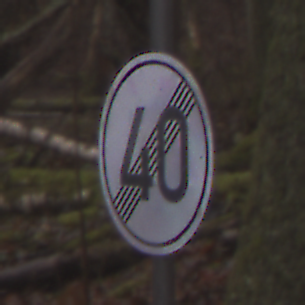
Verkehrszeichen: EndeGeschwindigkeit40
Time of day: Midday
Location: Outdoor (Nature)
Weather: Overcast
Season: Autumn
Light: Natural